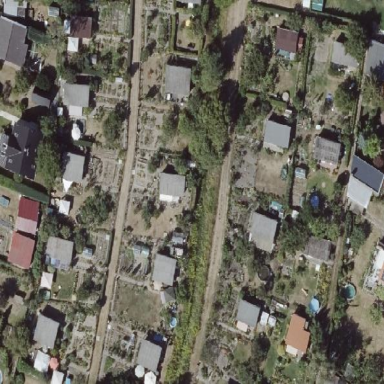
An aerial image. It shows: Area designated for allotments.